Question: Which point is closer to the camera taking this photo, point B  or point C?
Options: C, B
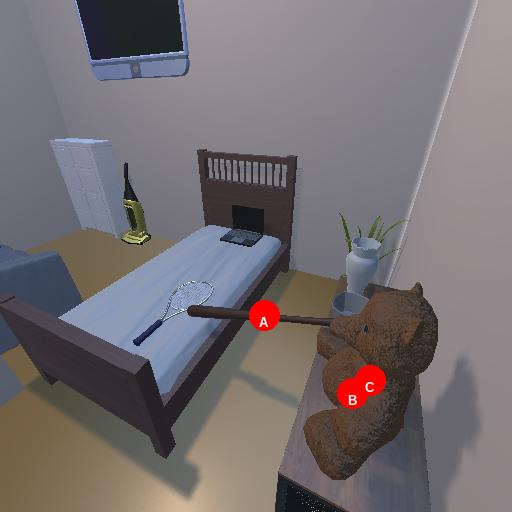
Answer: C